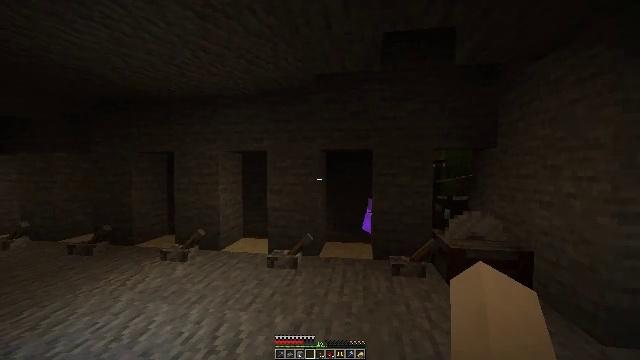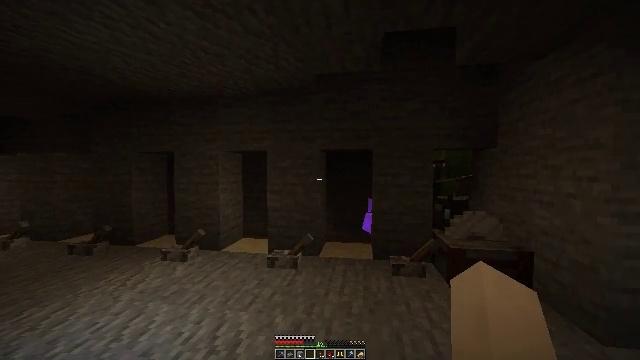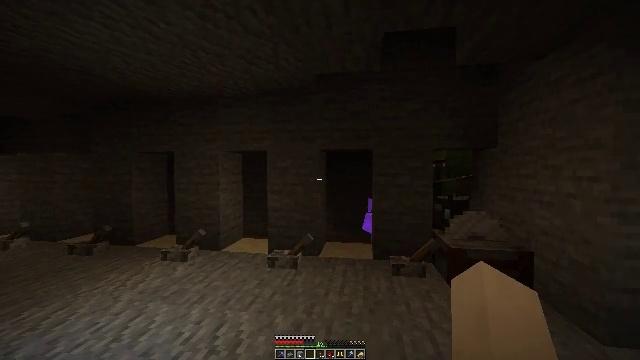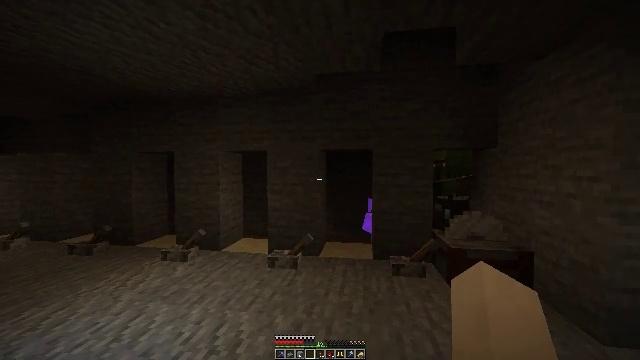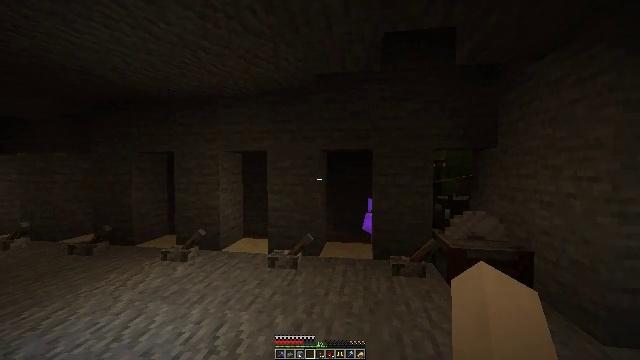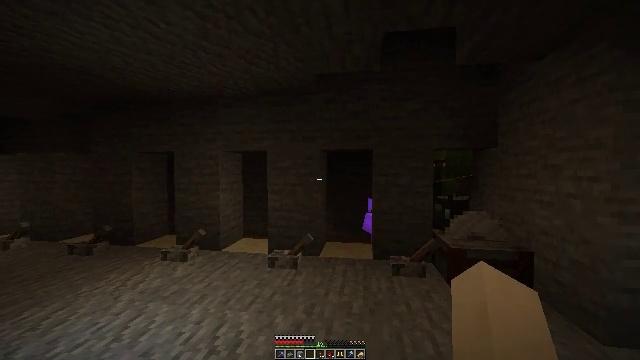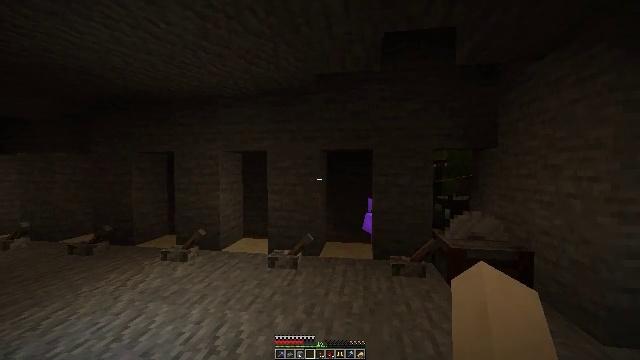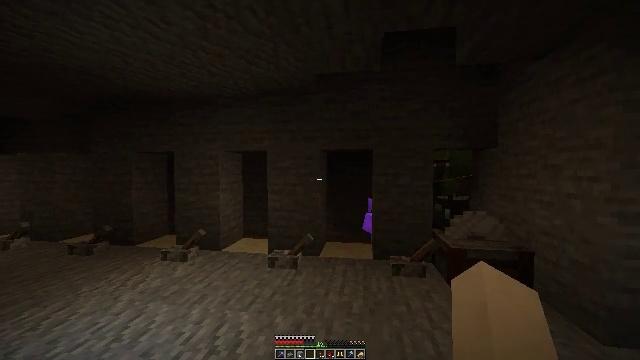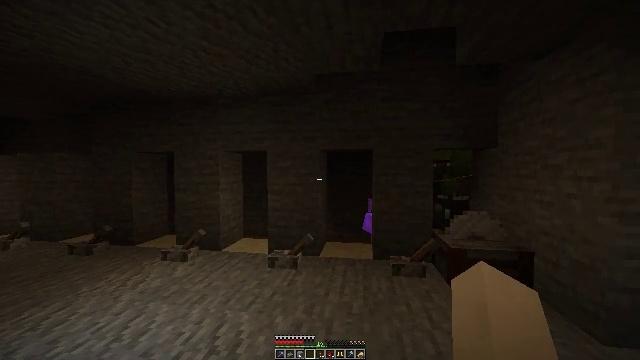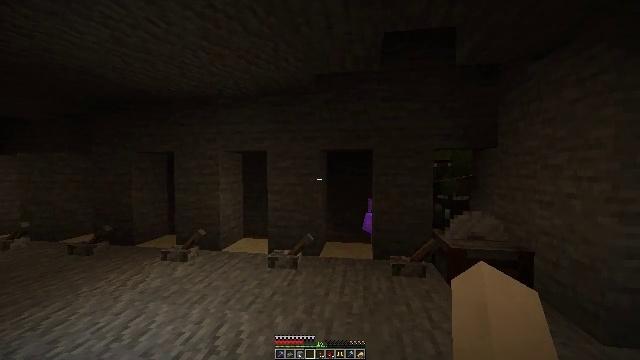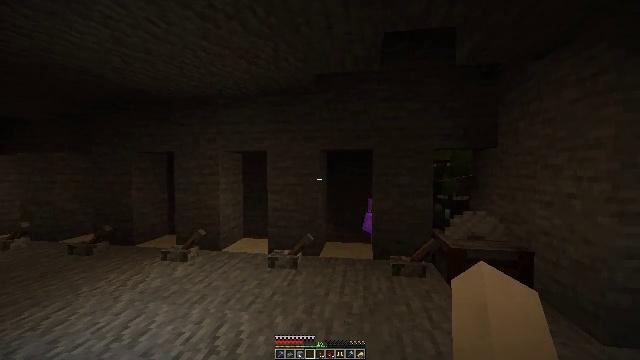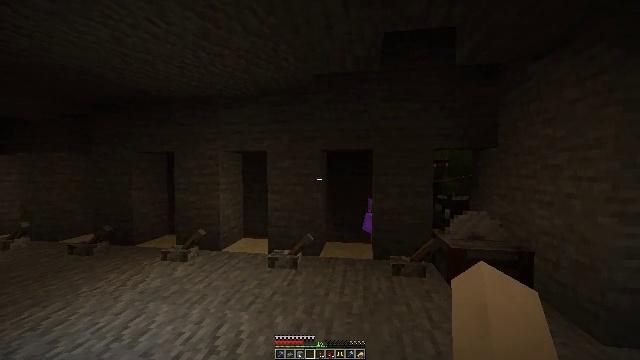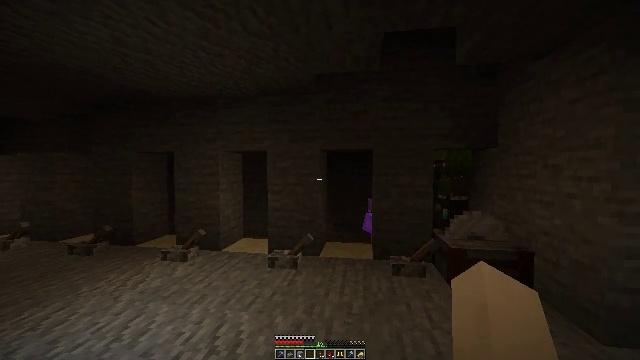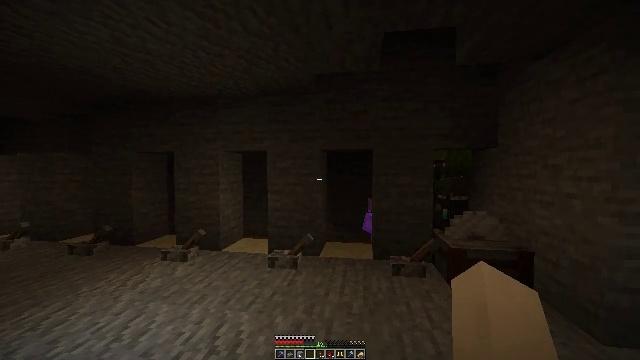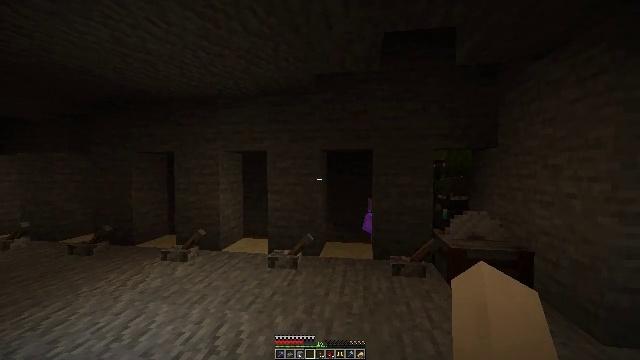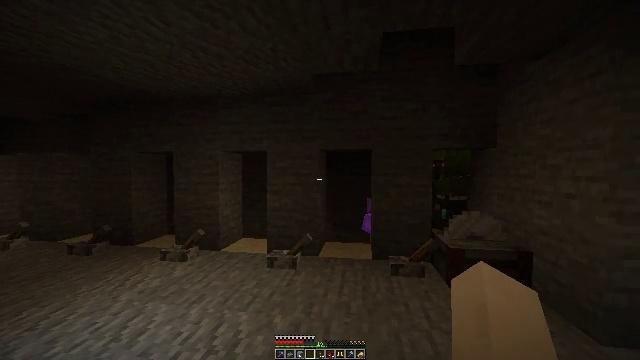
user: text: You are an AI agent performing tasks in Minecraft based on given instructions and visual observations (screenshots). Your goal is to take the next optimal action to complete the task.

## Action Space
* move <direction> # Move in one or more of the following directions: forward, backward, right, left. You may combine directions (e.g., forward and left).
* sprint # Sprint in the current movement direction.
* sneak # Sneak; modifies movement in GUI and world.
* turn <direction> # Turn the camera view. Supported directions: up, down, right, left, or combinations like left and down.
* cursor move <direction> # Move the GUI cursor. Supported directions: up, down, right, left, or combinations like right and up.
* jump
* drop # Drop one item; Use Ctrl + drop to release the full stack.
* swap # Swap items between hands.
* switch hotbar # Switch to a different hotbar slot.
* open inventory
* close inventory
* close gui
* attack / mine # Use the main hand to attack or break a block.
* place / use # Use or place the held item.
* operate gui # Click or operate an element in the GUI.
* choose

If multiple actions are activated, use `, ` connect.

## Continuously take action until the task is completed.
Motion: motion action
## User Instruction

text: Mine the brown mushroom from the ground.
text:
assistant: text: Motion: no_op
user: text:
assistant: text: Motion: no_op
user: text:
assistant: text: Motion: no_op
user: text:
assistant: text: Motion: no_op
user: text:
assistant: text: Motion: no_op
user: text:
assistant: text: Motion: no_op
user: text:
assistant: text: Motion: no_op
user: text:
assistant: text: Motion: no_op
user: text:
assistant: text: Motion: no_op
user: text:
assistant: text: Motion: no_op
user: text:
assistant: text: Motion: no_op
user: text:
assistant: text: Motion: no_op
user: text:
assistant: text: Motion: no_op
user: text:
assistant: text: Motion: no_op
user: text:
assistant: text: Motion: move back
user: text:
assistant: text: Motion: move back
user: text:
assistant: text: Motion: move back
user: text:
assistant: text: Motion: move back
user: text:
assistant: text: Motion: move back
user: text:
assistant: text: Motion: move back
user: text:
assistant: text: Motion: move back
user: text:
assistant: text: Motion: move back
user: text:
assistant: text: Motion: no_op
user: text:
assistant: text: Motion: no_op
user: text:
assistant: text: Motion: no_op
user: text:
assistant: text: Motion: no_op
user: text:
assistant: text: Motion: no_op
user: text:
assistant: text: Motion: no_op
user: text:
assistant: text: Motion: turn right
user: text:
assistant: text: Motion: turn right and up